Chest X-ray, AP view. Patient: 52 years old, sex F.
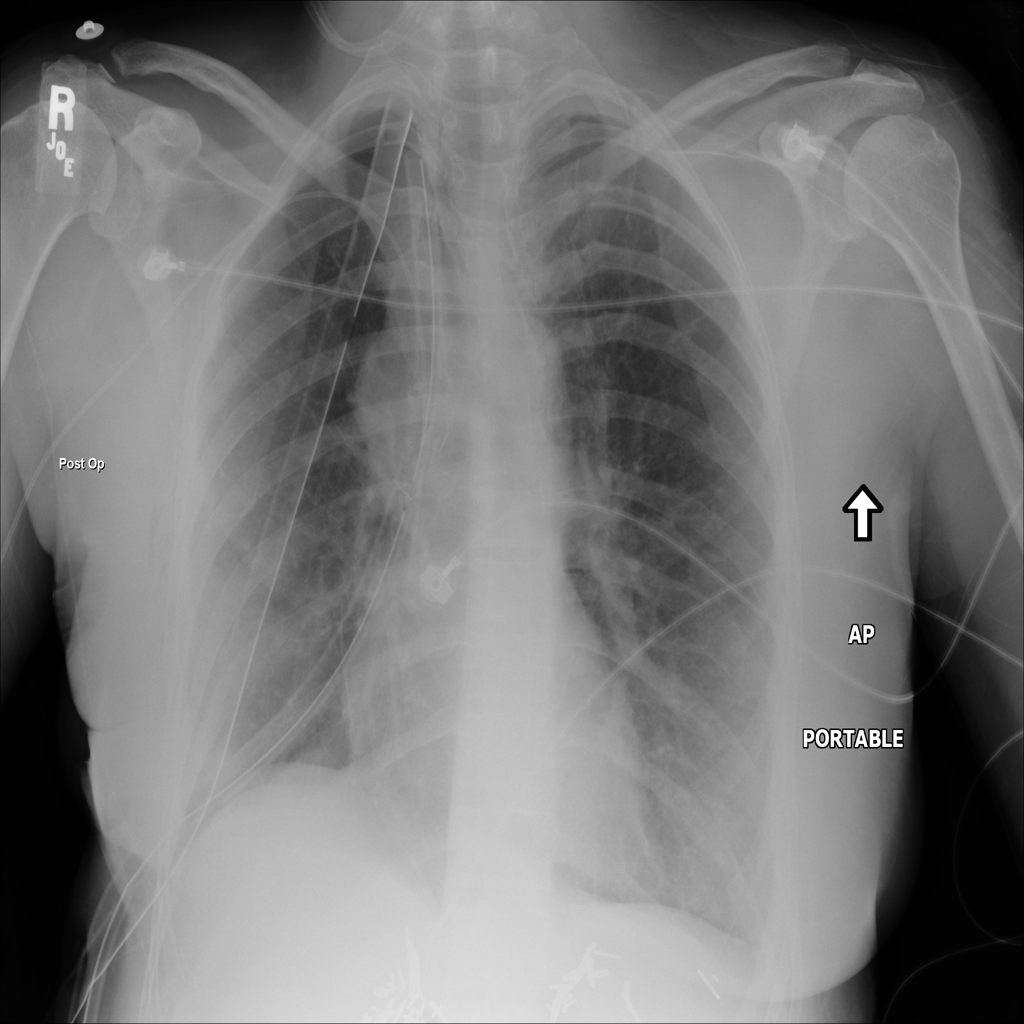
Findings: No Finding